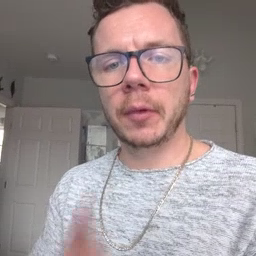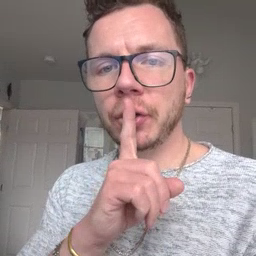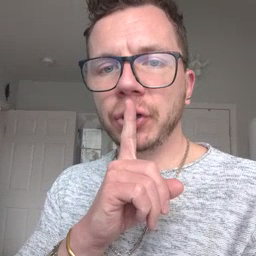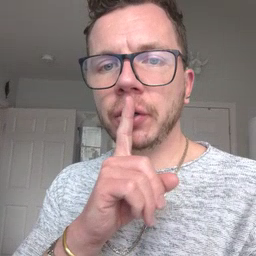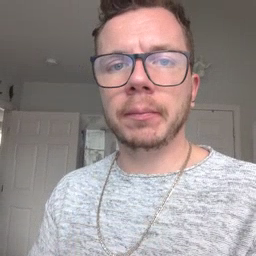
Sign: shhh